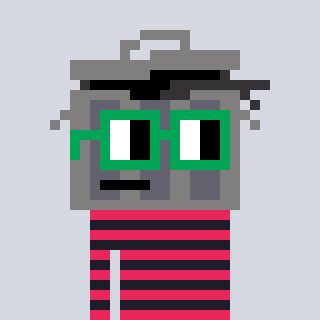
a pixel art character with square green glasses, a trashcan-shaped head and a grayscale-colored body on a cool background